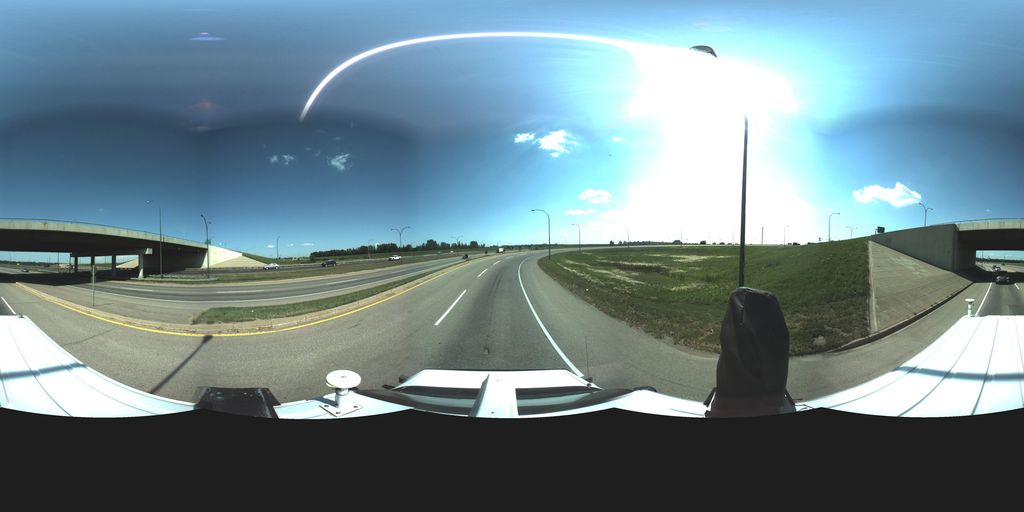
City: saskatoon